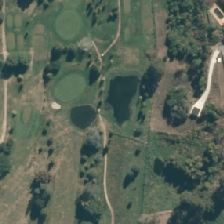
Land cover: urban_parkland